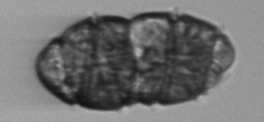
Label: Margalefidinium